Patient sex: M
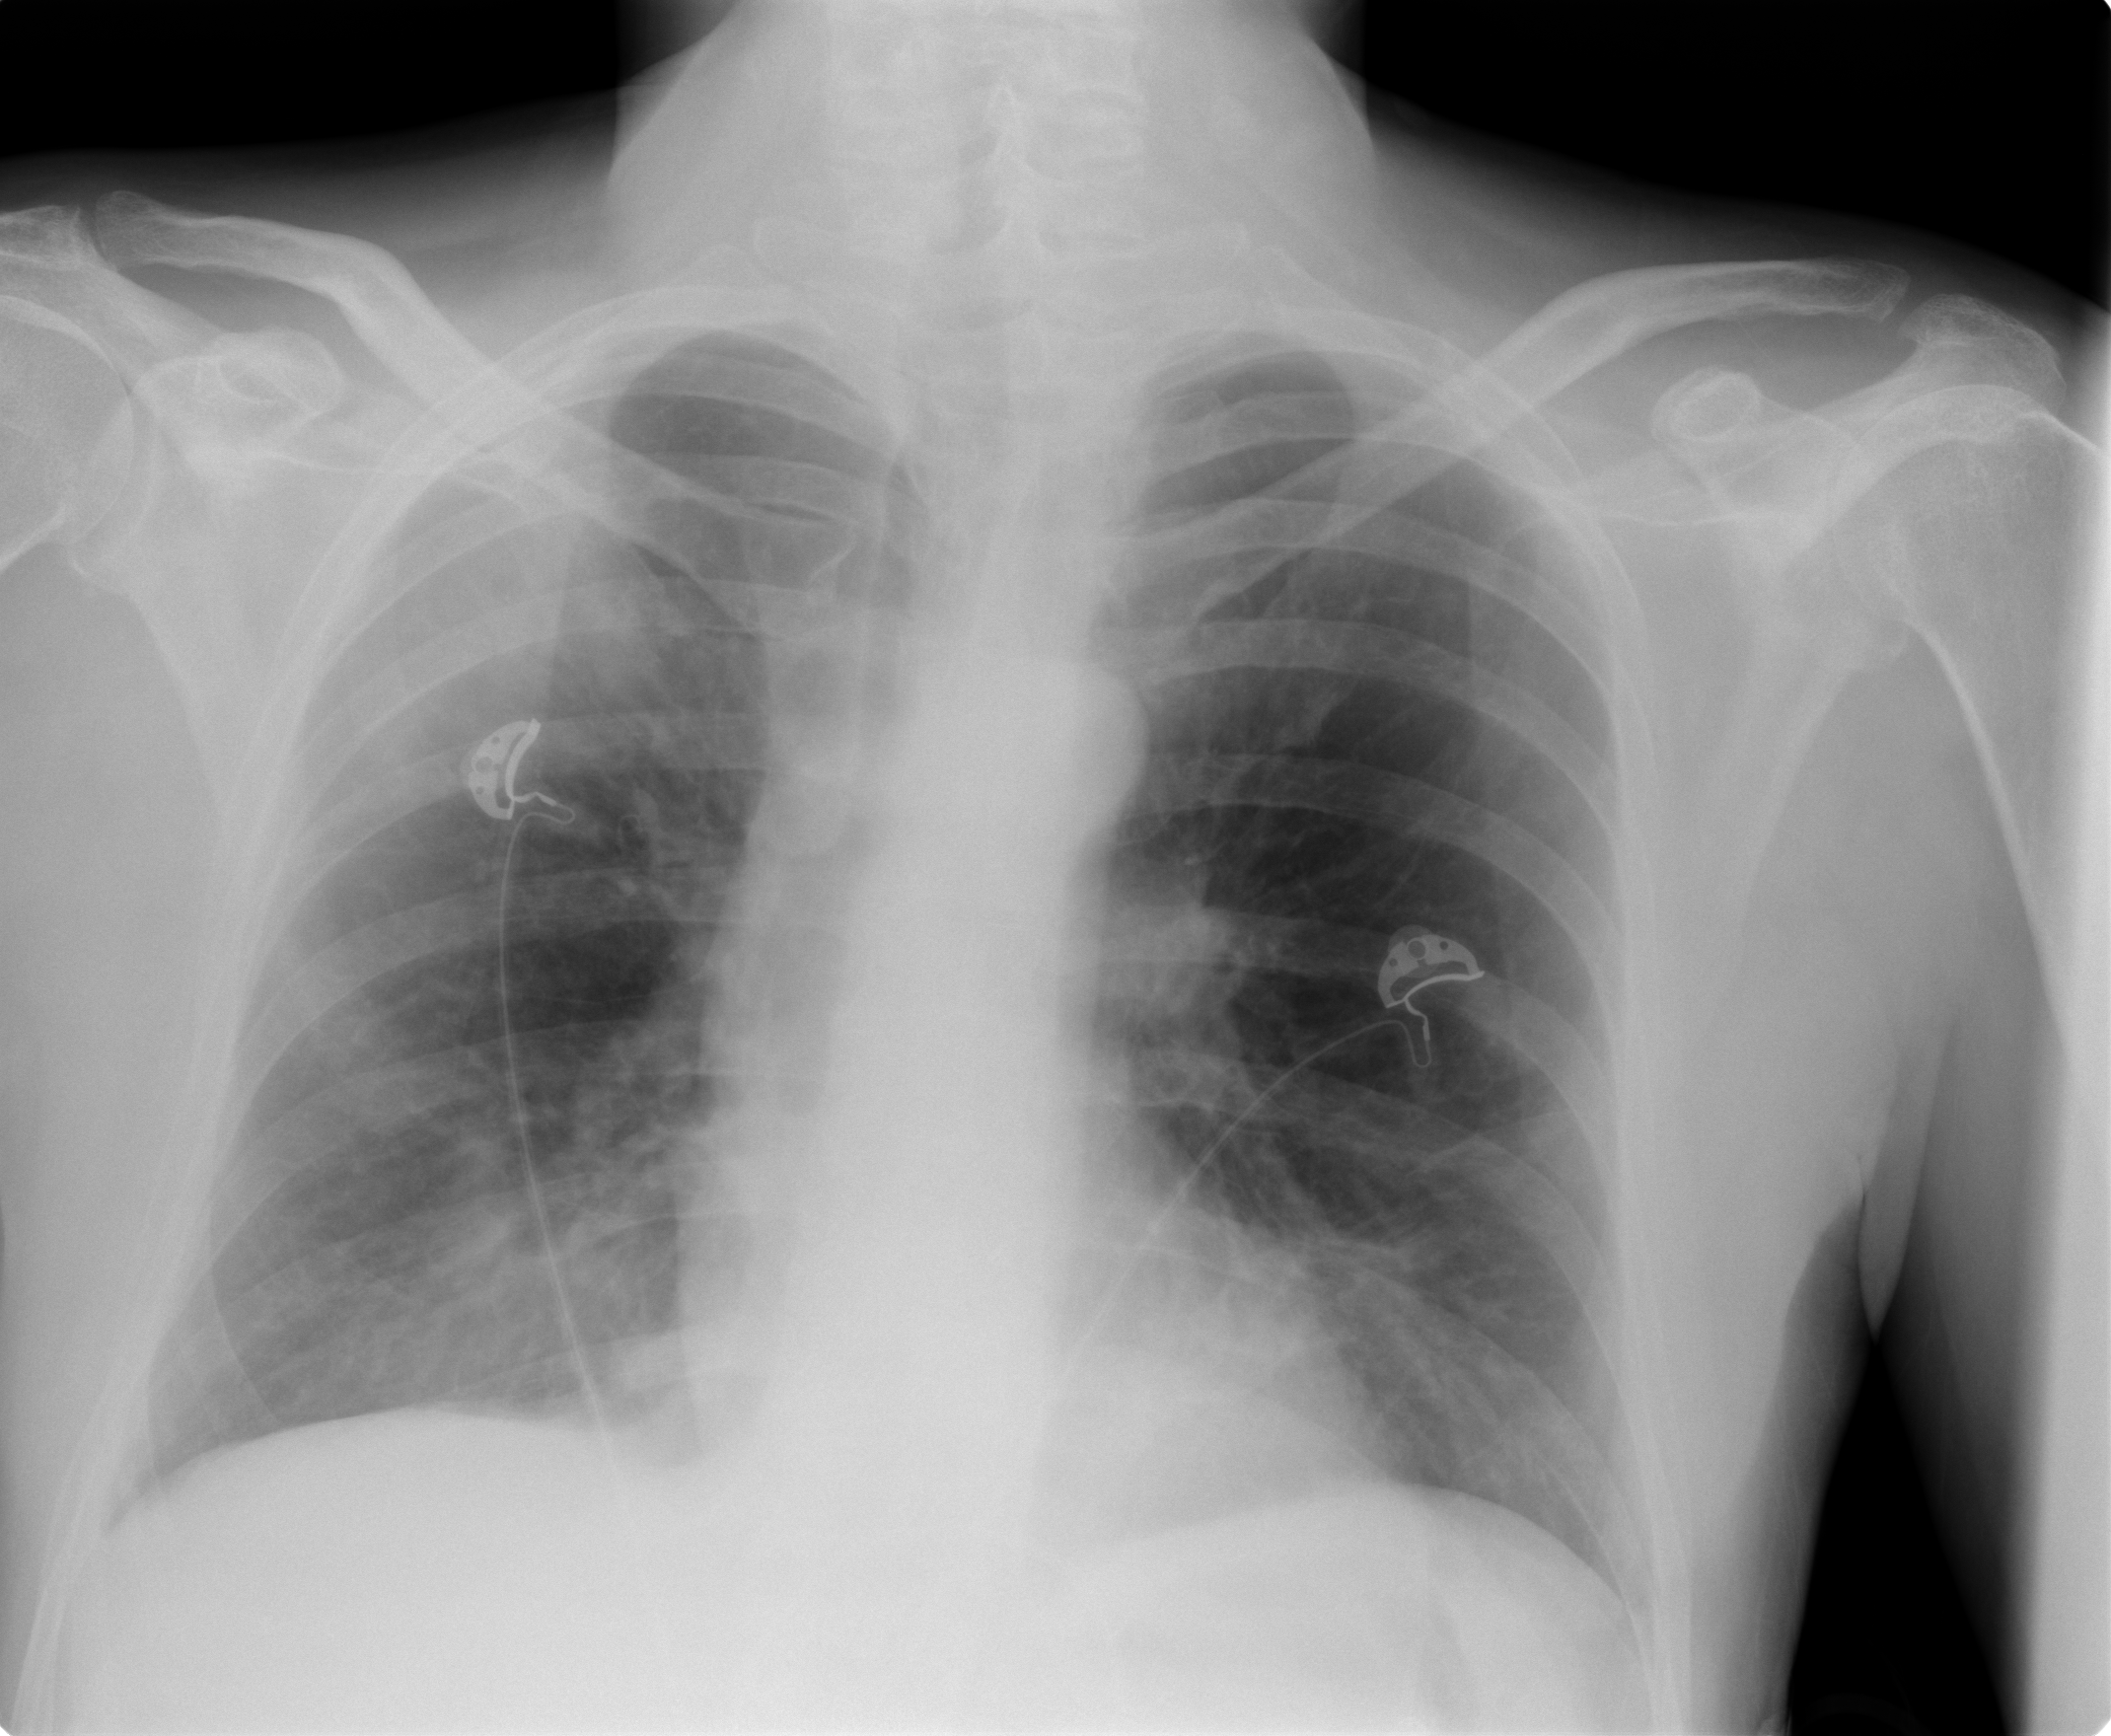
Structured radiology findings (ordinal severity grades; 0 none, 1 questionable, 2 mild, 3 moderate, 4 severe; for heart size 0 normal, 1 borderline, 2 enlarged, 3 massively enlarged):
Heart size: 0
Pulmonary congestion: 2
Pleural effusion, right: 0
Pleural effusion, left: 0
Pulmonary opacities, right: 3
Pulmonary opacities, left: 0
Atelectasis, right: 2
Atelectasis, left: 2